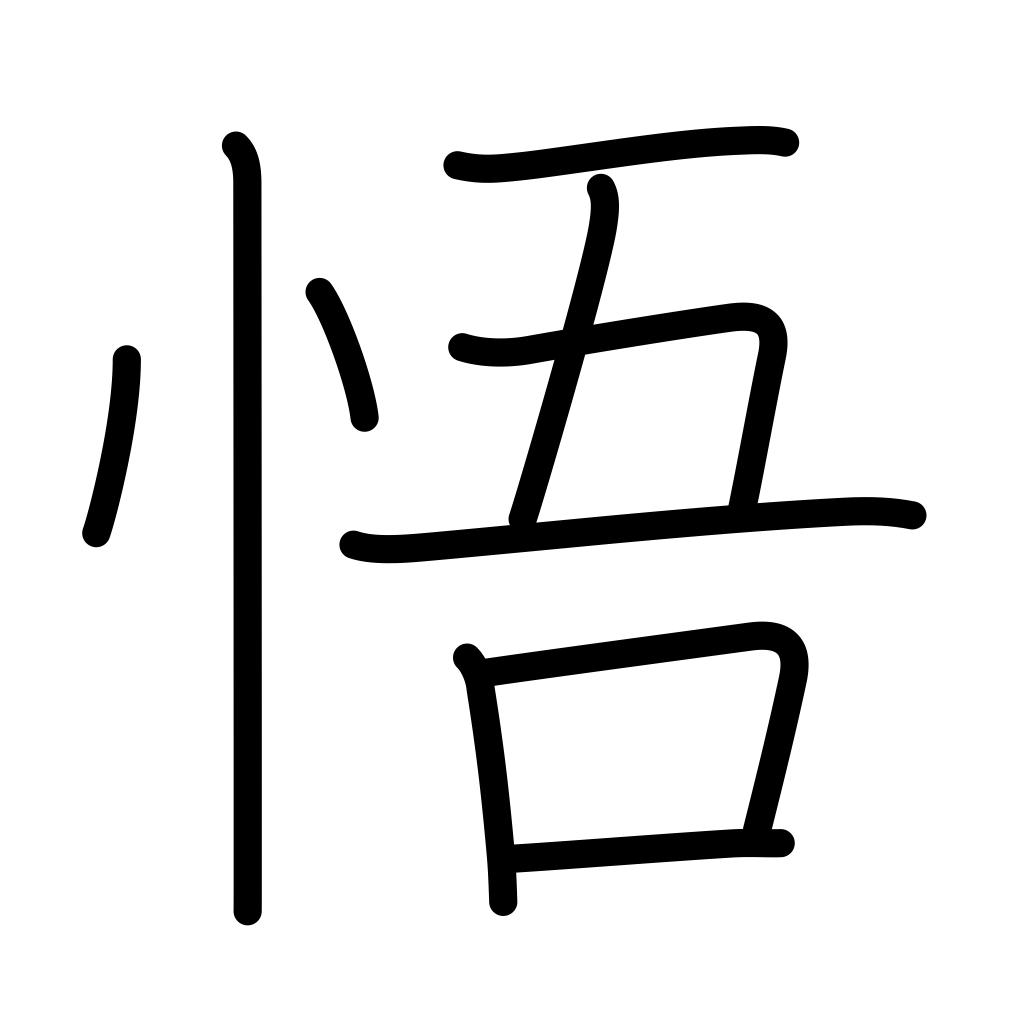
Meaning: enlightenment, perceive, discern, realize, understand